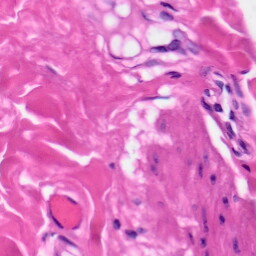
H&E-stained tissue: Skin